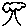
Label: tree